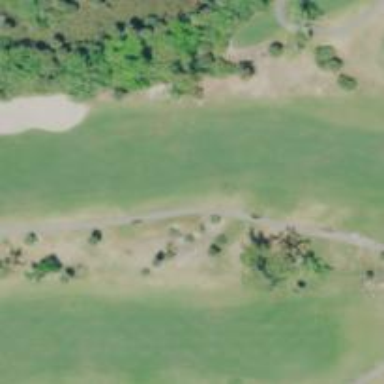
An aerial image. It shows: Golf hole.